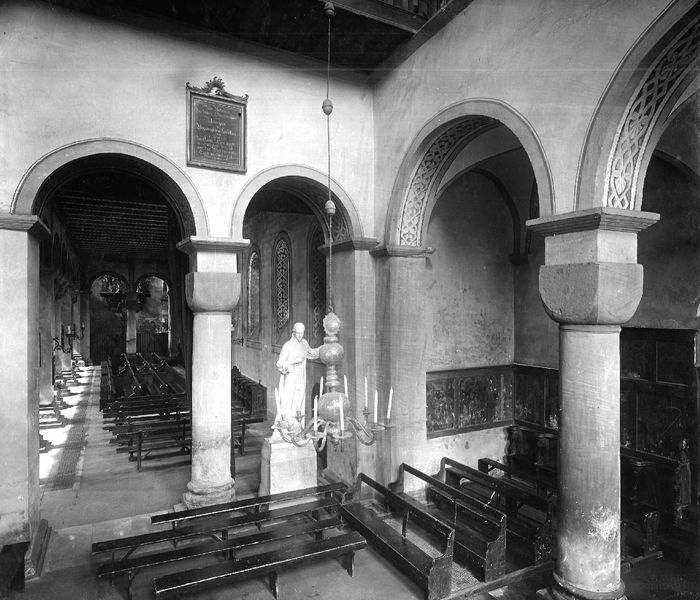
Titel: St. Michael zu Hildesheim
Standort: Hildesheim, St. Michael (EU - D - Nds)
Schlagwörter: schatten, fenster, pfeiler, säule, säulen, ornament, wand, innenraum, kirche, figur, skulptur, statue, schiff, bogen, saal, rundbogen, tafel, inschrift, kerzen, kronleuchter, leuchter, lichteinfall, plastik, halle, foto, bögen, schwarzweiß, bänke, kapitell, würfel, kerzenleuchter, kirchenschiff, christus, romanik, kapelle, heiliger, kriche, vierung, stützpfeiler, würfelkapitell, flechtband, skulput, sttue, innnenansicht